Question: I have a grid to which I can dynamically add rows and columns. Each column has a checkbox next to it and checking it makes all checkboxes for that column be selected.
It looks like this:

Below is my code to add columns by clicking the "Add another column" button.
'''
$('#btnAddCol').click(function () {
myfrom.find('tr').each(function(){
var trow = $(this);
var columnName = $('#colorName').val()
if(trow.index() === 1){
trow.append('<th > ' + columnName + ' <input type="checkbox" class="colmaster"/>');
}else if (trow.index() > 1){
trow.append('<td><input type="checkbox" name="'+columnName+'" class="child" /></td>');
}
});
iter += 1;
});
'''
And here is the code for selecting all checkboxes in the column.
'''
$('.colmaster').click(function(){
var idx = $(this).parent().index();
$('#colorgrid td:nth-child(' + (idx + 1) + ') input.child').prop('checked', this.checked);
})
'''
For the newly added columns, 'justadded' in the screenshot above, when I check the checkbox it doesn't seem to select all checkboxes in that column
Here is a working fiddle for everything: <URL>
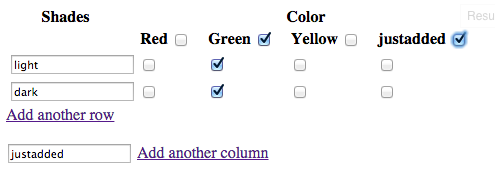
Answer: '$('.colmaster').click' will only bind the event to '.colmaster' elements that exist at the time of running the code. Try something like this:
'''
$('#colorgrid').on('click', '.colmaster', function() {
// insert your .colmaster.click code here
});
'''
<URL>